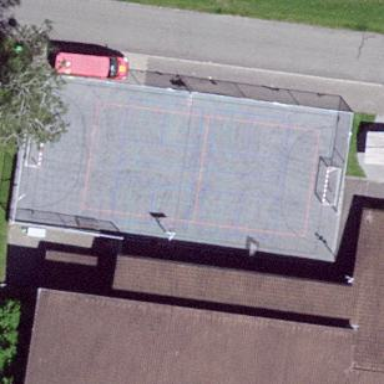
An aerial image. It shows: Multi-sport pitch with asphalt surface.